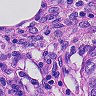
Metastatic tissue present: yes